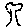
Label: tree